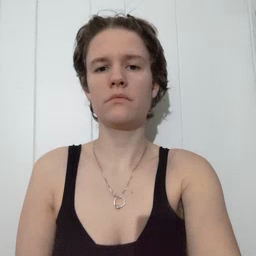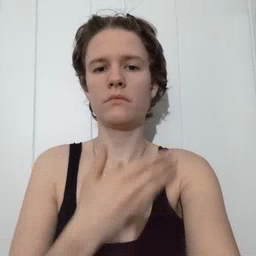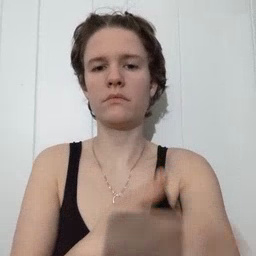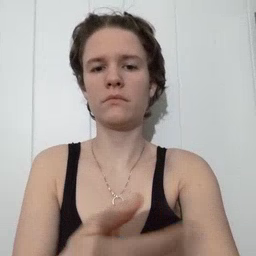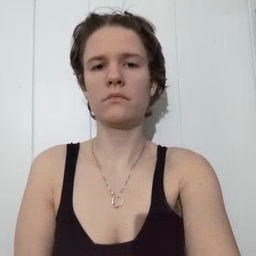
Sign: arm